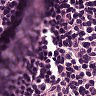
Metastatic tissue present: no